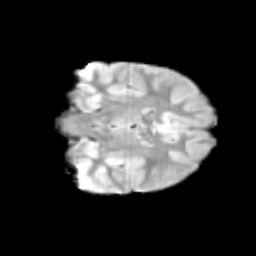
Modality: T2w
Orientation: coronal
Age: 9
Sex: female
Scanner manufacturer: siemens
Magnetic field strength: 3 T
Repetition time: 3.8 s
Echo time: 0.07 s